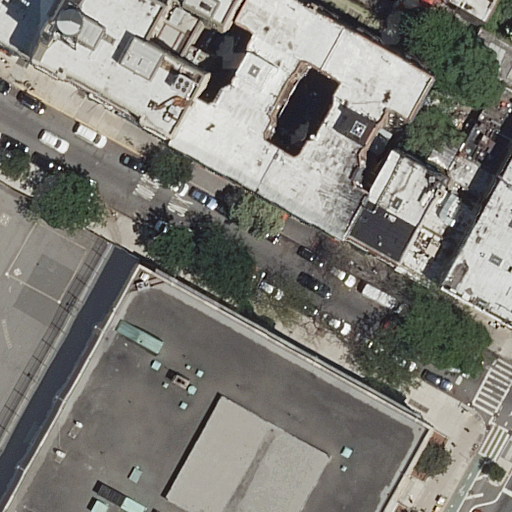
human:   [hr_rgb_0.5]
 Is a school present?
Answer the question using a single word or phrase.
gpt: yes

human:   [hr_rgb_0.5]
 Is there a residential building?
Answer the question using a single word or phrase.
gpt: yes

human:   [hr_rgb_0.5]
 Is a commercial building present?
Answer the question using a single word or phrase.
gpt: no

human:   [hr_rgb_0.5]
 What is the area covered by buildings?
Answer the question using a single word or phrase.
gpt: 5384m2

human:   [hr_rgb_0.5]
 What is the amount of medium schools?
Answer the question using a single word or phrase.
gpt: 0

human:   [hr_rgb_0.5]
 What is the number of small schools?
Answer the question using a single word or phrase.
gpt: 0

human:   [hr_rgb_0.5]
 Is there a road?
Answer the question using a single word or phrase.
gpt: yes

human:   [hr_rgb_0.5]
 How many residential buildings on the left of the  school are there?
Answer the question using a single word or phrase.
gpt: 2

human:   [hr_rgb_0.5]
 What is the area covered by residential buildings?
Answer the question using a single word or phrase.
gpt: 2858m2

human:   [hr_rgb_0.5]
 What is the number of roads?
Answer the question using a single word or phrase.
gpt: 2

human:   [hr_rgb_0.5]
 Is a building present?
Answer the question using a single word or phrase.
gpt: yes

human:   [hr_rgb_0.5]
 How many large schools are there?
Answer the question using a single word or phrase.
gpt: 1

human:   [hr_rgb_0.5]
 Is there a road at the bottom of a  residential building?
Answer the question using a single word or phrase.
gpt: yes

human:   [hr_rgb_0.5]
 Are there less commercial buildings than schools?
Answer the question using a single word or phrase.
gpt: yes

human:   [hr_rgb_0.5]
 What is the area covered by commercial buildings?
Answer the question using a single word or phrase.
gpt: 0m2

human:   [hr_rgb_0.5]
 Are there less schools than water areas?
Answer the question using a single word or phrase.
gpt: no

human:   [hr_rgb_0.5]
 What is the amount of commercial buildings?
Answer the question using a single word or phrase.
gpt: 0

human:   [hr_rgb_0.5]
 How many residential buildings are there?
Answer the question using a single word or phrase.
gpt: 14

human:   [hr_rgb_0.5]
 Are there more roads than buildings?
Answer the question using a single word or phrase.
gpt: no

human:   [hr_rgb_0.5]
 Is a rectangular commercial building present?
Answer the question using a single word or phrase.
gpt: no

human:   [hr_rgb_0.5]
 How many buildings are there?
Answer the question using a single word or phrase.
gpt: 15

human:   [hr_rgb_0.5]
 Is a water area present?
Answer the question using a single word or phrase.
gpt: no

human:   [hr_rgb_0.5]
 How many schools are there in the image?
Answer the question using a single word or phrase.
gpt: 1

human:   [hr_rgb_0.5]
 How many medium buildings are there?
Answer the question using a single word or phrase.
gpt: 4

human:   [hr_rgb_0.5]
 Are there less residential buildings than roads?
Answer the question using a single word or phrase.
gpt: no

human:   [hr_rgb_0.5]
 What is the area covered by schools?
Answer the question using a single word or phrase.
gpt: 3457m2

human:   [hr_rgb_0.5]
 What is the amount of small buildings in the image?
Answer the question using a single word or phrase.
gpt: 7

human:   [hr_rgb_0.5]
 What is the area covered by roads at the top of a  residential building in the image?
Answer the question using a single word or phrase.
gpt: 0m2

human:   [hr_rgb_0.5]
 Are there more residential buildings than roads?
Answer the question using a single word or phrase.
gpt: yes

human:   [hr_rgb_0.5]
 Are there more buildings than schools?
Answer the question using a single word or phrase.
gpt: yes

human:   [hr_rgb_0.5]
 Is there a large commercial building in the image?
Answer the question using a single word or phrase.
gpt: no

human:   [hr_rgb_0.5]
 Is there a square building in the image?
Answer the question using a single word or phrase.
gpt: no

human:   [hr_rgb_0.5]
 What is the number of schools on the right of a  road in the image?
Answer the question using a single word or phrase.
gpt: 0

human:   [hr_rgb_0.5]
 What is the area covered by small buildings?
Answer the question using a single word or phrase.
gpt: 408m2

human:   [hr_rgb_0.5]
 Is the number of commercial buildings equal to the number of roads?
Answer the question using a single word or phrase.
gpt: no

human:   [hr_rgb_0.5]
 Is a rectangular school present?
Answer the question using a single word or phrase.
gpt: yes

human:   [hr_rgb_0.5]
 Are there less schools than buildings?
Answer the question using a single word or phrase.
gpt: yes

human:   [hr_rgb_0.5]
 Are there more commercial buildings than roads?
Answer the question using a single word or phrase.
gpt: no

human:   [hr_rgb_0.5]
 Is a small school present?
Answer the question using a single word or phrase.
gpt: no

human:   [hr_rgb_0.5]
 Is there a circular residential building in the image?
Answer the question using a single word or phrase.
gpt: no

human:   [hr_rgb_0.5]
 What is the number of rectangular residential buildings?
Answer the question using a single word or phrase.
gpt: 8

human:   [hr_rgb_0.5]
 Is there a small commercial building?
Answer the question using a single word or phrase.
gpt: no

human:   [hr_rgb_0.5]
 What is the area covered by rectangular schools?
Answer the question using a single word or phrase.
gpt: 3457m2

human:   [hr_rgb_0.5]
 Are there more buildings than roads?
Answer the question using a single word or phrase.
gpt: yes

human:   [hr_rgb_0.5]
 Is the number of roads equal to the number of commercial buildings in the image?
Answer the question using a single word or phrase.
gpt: no

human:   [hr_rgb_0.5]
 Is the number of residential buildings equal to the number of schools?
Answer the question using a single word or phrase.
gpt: no

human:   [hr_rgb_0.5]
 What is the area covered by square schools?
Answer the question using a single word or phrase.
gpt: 0m2

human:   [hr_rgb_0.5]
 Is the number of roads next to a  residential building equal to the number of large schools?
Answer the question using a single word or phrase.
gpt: no

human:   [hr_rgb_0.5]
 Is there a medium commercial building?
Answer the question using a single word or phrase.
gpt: no

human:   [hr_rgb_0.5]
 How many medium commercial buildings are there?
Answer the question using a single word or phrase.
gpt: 0

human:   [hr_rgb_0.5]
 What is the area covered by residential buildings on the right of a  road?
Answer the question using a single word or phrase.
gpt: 1482m2

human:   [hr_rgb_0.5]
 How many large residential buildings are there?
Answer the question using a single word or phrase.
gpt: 3

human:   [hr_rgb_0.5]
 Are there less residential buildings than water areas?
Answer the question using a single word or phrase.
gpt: no

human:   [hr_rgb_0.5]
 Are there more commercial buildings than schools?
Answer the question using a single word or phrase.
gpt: no

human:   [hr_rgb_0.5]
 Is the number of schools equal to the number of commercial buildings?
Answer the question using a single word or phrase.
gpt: no

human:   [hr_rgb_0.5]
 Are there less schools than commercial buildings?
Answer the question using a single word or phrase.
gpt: no

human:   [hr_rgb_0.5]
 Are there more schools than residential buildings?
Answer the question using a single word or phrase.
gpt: no

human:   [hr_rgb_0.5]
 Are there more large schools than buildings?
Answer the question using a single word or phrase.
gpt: no

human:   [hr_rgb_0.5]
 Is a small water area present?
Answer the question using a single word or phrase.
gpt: no

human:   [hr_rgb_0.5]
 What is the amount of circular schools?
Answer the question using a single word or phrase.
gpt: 0

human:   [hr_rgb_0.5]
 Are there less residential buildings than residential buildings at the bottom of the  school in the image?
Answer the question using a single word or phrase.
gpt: no

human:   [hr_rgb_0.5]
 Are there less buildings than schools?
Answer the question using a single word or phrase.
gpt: no

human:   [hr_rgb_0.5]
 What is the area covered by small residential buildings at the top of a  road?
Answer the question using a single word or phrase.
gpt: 408m2

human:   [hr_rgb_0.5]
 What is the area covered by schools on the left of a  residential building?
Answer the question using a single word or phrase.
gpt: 3457m2